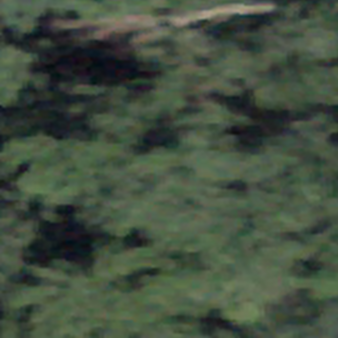
Label: other